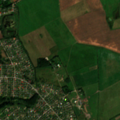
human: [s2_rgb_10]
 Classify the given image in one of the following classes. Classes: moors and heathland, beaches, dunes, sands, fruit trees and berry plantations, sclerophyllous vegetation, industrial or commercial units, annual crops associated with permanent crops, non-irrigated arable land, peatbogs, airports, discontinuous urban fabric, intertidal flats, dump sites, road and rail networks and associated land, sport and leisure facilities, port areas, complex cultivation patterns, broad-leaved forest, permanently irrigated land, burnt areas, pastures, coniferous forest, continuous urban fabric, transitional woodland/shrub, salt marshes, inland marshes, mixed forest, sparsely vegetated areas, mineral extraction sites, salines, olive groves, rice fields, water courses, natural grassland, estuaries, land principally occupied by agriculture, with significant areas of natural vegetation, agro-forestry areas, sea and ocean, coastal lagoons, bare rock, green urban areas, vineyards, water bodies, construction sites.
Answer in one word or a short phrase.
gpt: discontinuous urban fabric, non-irrigated arable land, complex cultivation patterns, land principally occupied by agriculture, with significant areas of natural vegetation